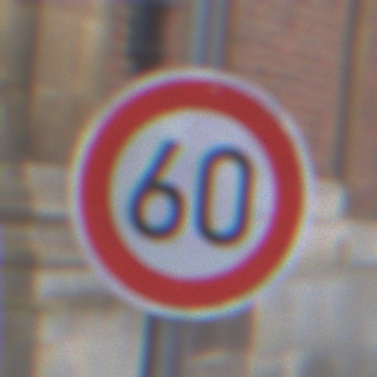
Verkehrszeichen: Geschwindigkeit60
Umgebung: Outdoor, Urban
Tageszeit: Midday
Wetter: Overcast
Licht: Natural
Jahreszeit: NotSpecified
Kontrast: LowContrast